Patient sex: M
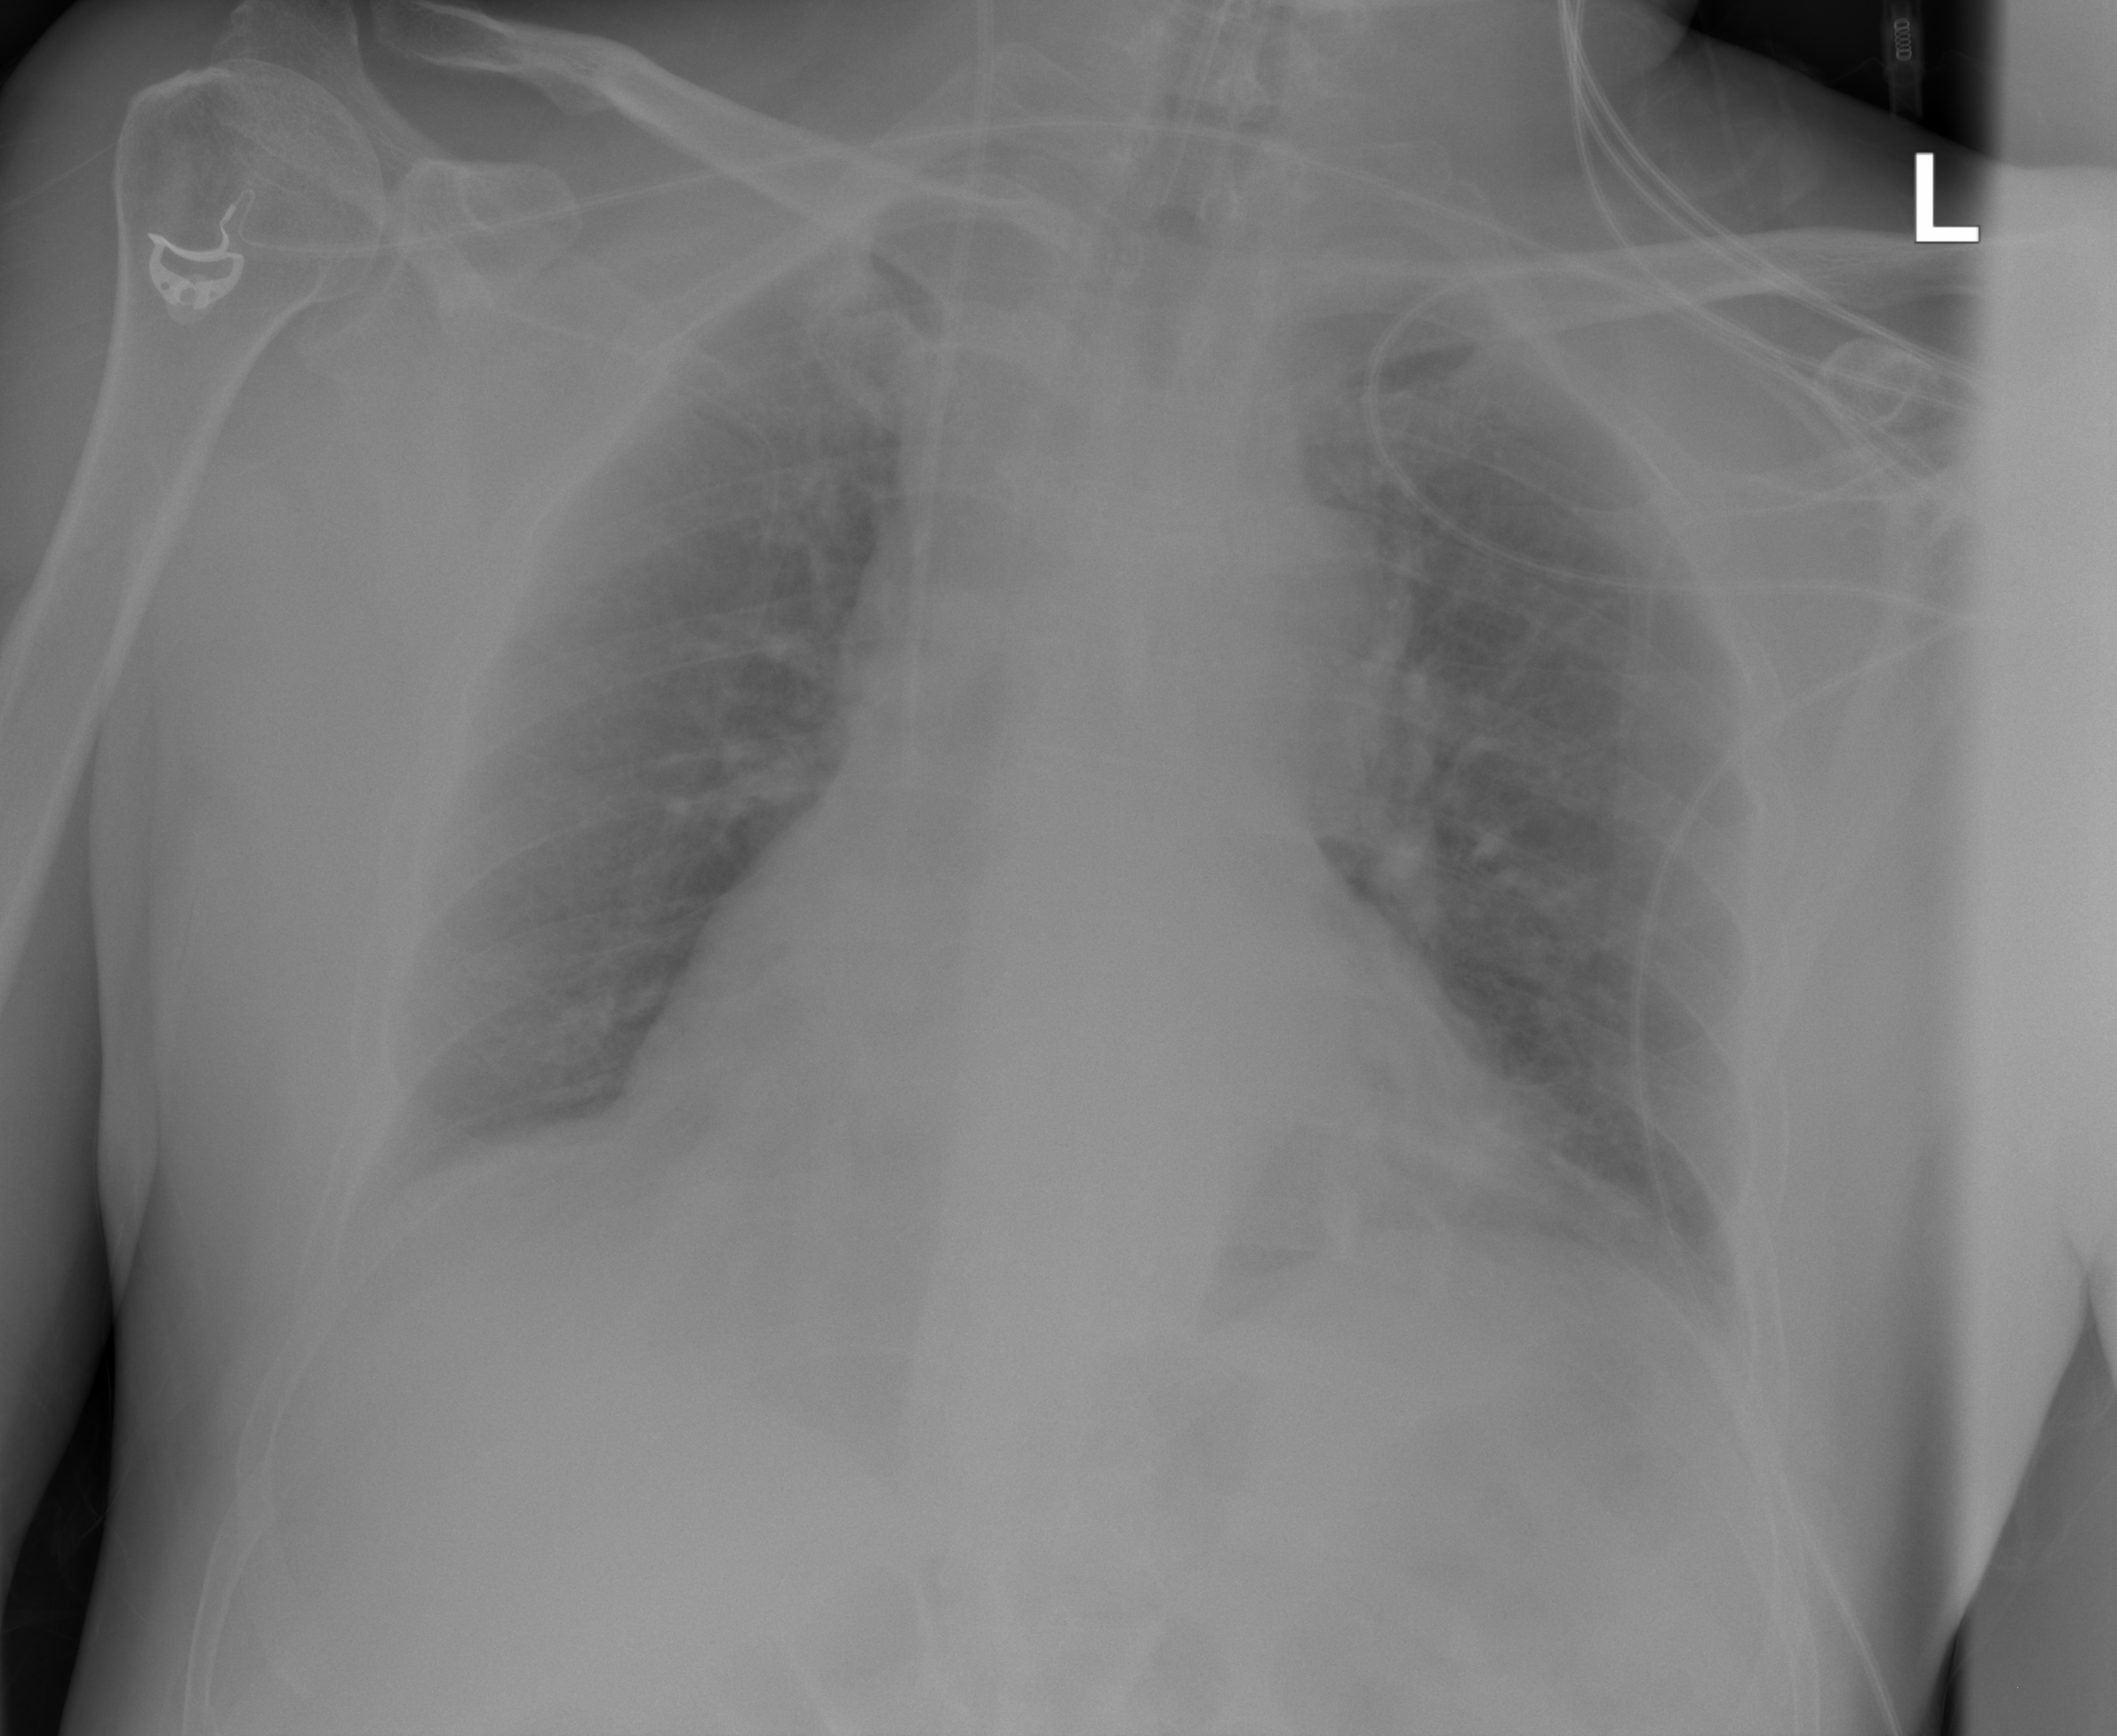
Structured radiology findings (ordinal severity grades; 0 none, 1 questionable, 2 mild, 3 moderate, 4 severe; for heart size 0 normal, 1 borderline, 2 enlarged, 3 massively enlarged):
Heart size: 2
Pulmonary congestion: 0
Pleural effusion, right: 0
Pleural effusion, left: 0
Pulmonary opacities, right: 0
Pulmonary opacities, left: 0
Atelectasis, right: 0
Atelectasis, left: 2